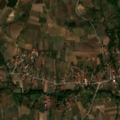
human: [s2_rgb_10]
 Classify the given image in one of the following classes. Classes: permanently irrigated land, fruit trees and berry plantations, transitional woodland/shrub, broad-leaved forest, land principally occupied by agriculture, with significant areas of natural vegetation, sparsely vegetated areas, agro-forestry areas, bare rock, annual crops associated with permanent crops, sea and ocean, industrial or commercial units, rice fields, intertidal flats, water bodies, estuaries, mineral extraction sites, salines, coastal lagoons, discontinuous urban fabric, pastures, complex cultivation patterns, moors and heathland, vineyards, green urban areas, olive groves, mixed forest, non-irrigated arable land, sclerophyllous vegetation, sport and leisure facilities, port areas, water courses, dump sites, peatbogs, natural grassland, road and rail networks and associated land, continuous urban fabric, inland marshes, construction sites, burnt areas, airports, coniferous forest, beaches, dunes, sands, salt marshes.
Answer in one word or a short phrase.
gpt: discontinuous urban fabric, complex cultivation patterns, land principally occupied by agriculture, with significant areas of natural vegetation